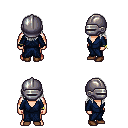
a pixel art fantasy rpg character, male body template, human, light skin, blue robe, red pants, gray long hairstyle, metal helm, bracelets, brown shoes, four views (front, back, left, right), 2x2 character sprite sheet, small pixel art, hard edges, no anti-aliasing